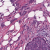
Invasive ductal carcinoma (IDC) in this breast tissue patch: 1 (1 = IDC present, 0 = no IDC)